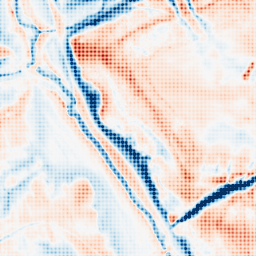
Category: multiscale
Decomposition family: dog_multiscale
Decomposition parameters: sigma_ratio: 1.6
n_scales: 6
base_sigma: 0.5
Upsampling method: sinc_blackman
Upsampling parameters: scale: 4
kernel_size: 4
Upsampling scale: 4